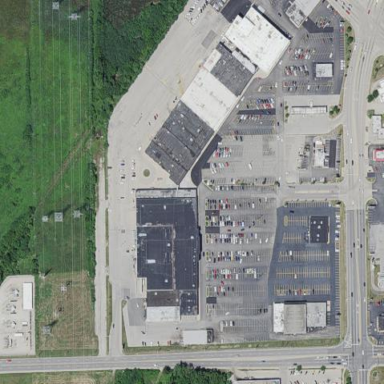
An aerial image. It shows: Retail building.